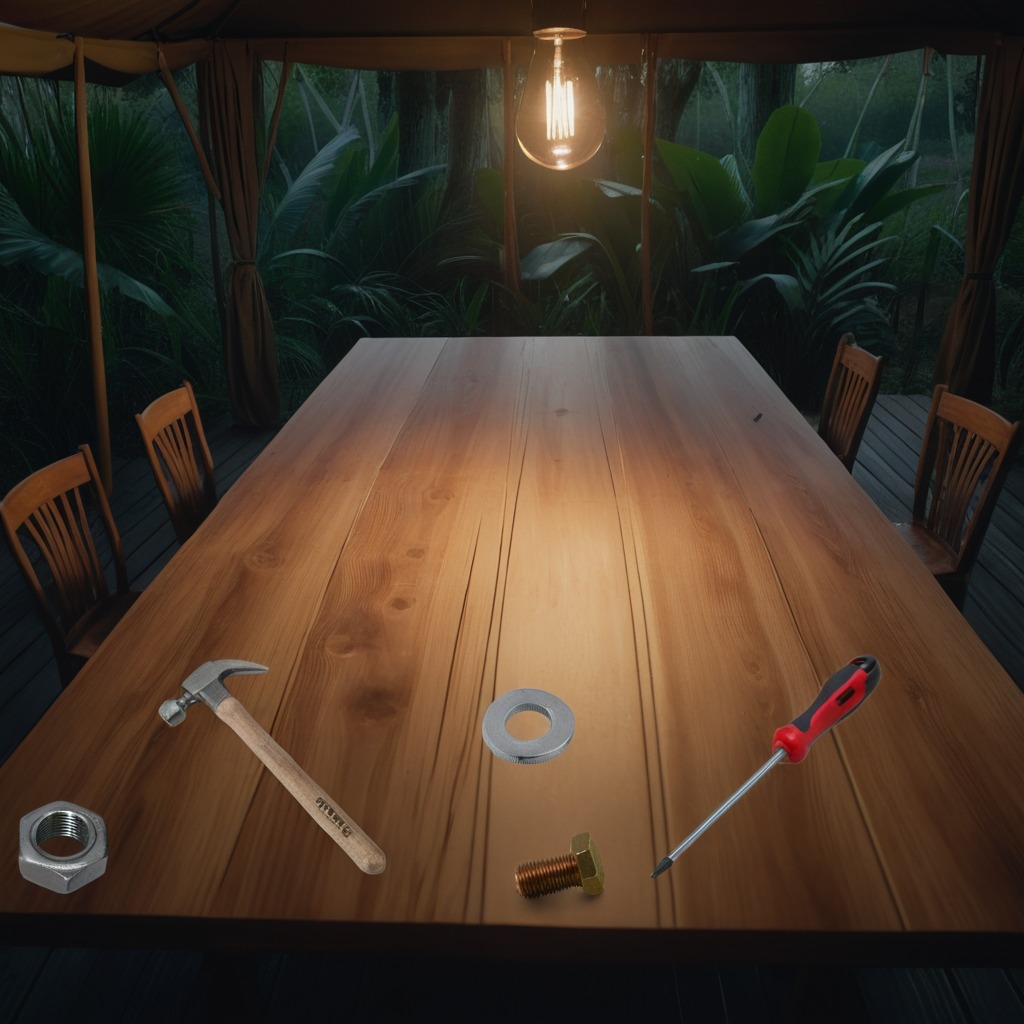
A hammer, a screwdriver, a flat washer, and a metal nut are lying on the wooden table.